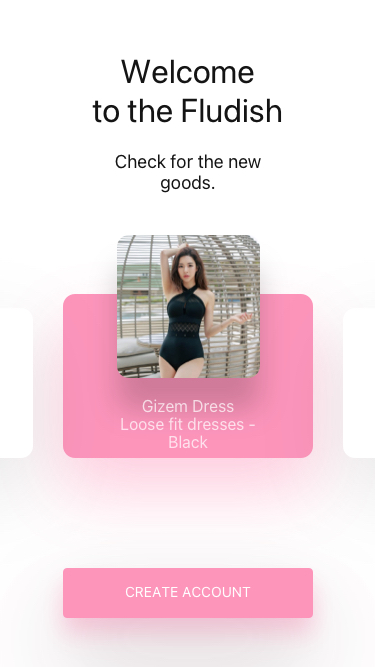
Text in this UI design:
Welcome
to the Fludish
Check for the new goods.
Gizem Dress
Loose fit dresses - Black